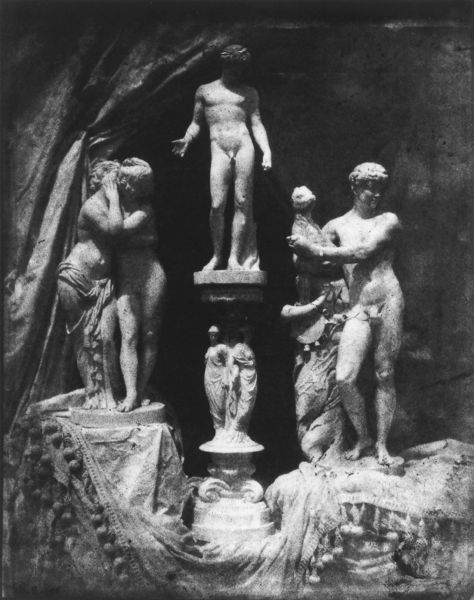
Titel: Statuettengruppe
Künstler: Hippolyte Bayard
Institution: Paris, Societé francaise de photographie
Schlagwörter: akt, dunkel, gruppe, mann, nackt, schatten, weiß, frau, licht, männer, schwarz, säule, tuch, teppich, sockel, vorhang, figur, gewand, stoff, decke, skulptur, statue, kuss, umarmung, figuren, nackte, plastik, foto, fotografie, penis, nische, antike, schwarz weiss, flüstern, photo, skulpturen, statuen, götter, griechisch, paare, hellenismus, analog